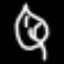
Label: leaf